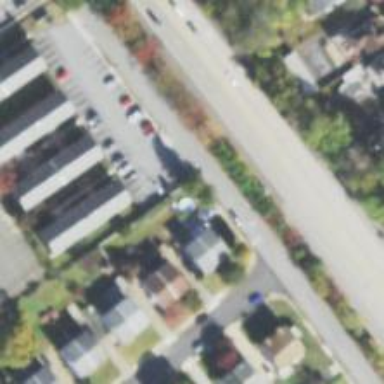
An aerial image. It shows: Residential road with sidewalk on the left side.